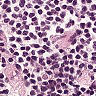
Metastatic tissue present: no